Question: I have a system where I can create some "houses" and "people". The next step for me, is that I want to display some information about the house that I click on. However, I can only access the information about the last of the houses that is created, not mather on what house I click.
See the image here:

The house on the right is the last house that I've created. The informations displays correct. But if I click the first house (the one on the left), my information won't change.
I have created a <URL> here where our can try it our for yourself.
I'm guessing that my problem lies somewhere in my objHouse.click(function(). I've tried several different ways. Right now I'm trying to target it like this:
'''
$('#BtnCreateHouse').click(function(){
oHouse = CreateHouseInMemory();
CreateHouseInLayout(oHouse);
});
function CreateHouseInMemory()
{
var oHouse =
{
"id": "H"+GetRandomNumber(999, 999999999999),
"StreetMame": $('#StreetName').val(),
"Number": $('#Number').val(),
"MaxPeople" : $('#MaxPeople select').val(),
"aPeople": []
}
aHouses.push(oHouse);
console.log(oHouse);
return oHouse;
}
function CreateHouseInLayout()
// See JSFIDDLE, to much code to be posted here.
var objHouse = $('#' + oHouse.id)
objHouse.click(function(){
$("#WindowDisplayHouseInfo").show();
$('#ShowId').text("ID: " + oHouse.id);
$('#ShowStreetName').text("Street Name: " + oHouse.StreetMame);
$('#ShowNumber').text("Number: " + oHouse.Number);
$('#ShowMaxInhabitants').text("Max inhabitants: " + oHouse.MaxPeople);
for(var i = 0; i < oHouse.aPeople.length; i++)
{
$('#ShowInhabitants').html("<br />" + "Inhabitant: " + oHouse.aPeople.length
+"<br />" + "ID: " + oHouse.aPeople[i].id
+"<br />" + "Name: " + oHouse.aPeople[i].Name
+"<br />" + "Last Name: " + oHouse.aPeople[i].Lastname
+"<br />" + "Age: " + oHouse.aPeople[i].Age
+"<br />" + "Gender: " + oHouse.aPeople[i].sGender
);
}
$('.DeleteHouse').click(function()
{
$(objHouse).children().each(function(){
$(this).appendTo($('#City')).css({"top":"" , "left":""});
});
$(objHouse).remove();
$("#WindowDisplayHouseInfo").hide();
});
});
'''
I really hope that one of you can tell me what it is that I'm doing wrong. I've been stuck for hours now.
I've found out that if I change:
'''
objHouse.click(function(){
'''
to
'''
$('.House').click(function(){
'''
and then change
'''
$('#ShowId').text("ID: " + oHouse.id)
'''
to
'''
$('#ShowId').text("ID: " + this.id);
'''
Then it will work for the ID, but if I fx. write ("Street Name: " + this.StreetName); then it won't work. Any idea why?
Updated JSFIDDLE here: <URL>
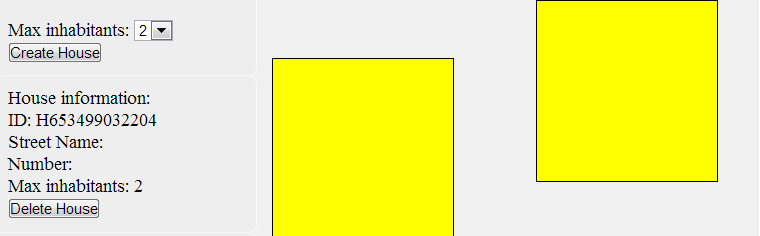
Answer: Inside:
'''
$('#BtnCreateHouse').click(function(){
oHouse = CreateHouseInMemory();
CreateHouseInLayout(oHouse);
});
'''
You don't define the oHouse var in the function scope and later in the CreateHouseInLayout function you don't use the passed parameter but the global variable from before. So the click function creates a oHouse variable in the global symbol table, which is later accessible by the CreateHourseInLayout and this works fine the first time, but the second time you click you're overwriting the global variable and the first house == the second house. What you need to do is properly scope your variables:
'''
$('#BtnCreateHouse').click(function(){
var oHouse = CreateHouseInMemory(); // Create the house var locally and pass it to the other function
CreateHouseInLayout(oHouse);
});
function CreateHouseInMemory() {
var oHouse = {
"id": "H"+GetRandomNumber(999, 999999999999),
"StreetMame": $('#StreetName').val(),
"Number": $('#Number').val(),
"MaxPeople" : $('#MaxPeople select').val(),
"aPeople": []
};
aHouses.push(oHouse);
console.log(oHouse);
return oHouse;
}
function CreateHouseInLayout(oHouse) { // use the passed house object
var objHouse = $('#' + oHouse.id)
objHouse.click(function(){
$("#WindowDisplayHouseInfo").show();
$('#ShowId').text("ID: " + oHouse.id);
$('#ShowStreetName').text("Street Name: " + oHouse.StreetMame);
$('#ShowNumber').text("Number: " + oHouse.Number);
$('#ShowMaxInhabitants').text("Max inhabitants: " + oHouse.MaxPeople);
for(var i = 0; i < oHouse.aPeople.length; i++) {
$('#ShowInhabitants').html("<br />" + "Inhabitant: " + oHouse.aPeople.length
+"<br />" + "ID: " + oHouse.aPeople[i].id
+"<br />" + "Name: " + oHouse.aPeople[i].Name
+"<br />" + "Last Name: " + oHouse.aPeople[i].Lastname
+"<br />" + "Age: " + oHouse.aPeople[i].Age
+"<br />" + "Gender: " + oHouse.aPeople[i].sGender
);
}
$('.DeleteHouse').click(function() {
$(objHouse).children().each(function(){
$(this).appendTo($('#City')).css({"top":"" , "left":""});
});
$(objHouse).remove();
$("#WindowDisplayHouseInfo").hide();
});
});
}
'''
Keep in mind that withing the CreateHouseInLayout method now the oHouse variable is local and all functions created within that one can access it. So your objHouse.click(function(){}) also has access to that local copy and will display the correct information. Where objHouse is a single element that represents that specific house. If you use the $('.House').click() like you do in the JSFIDDLE example, you're binding the callback to all elements, but with a single oHouse object, so they will all display the same info (i.e. use the objHouse method).